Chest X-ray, PA view. Patient: 53 years old, sex M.
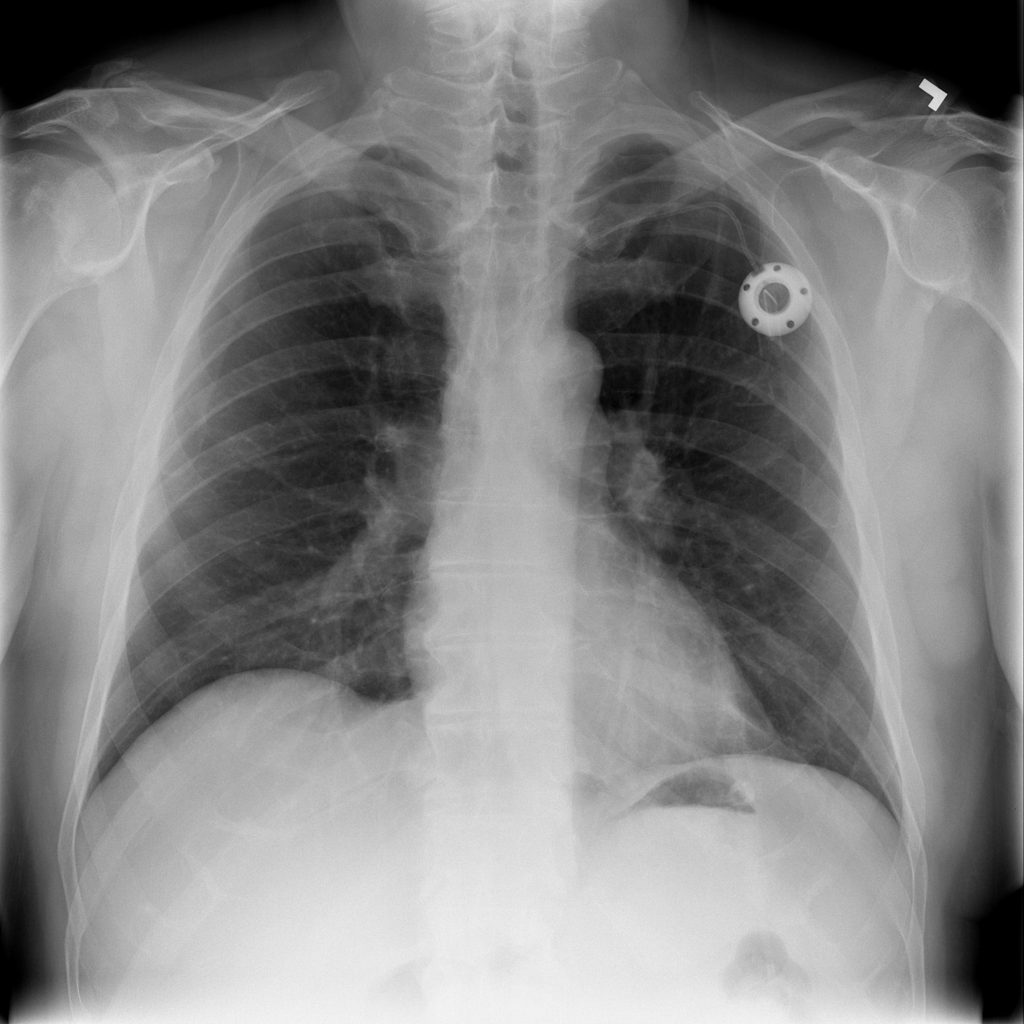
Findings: No Finding